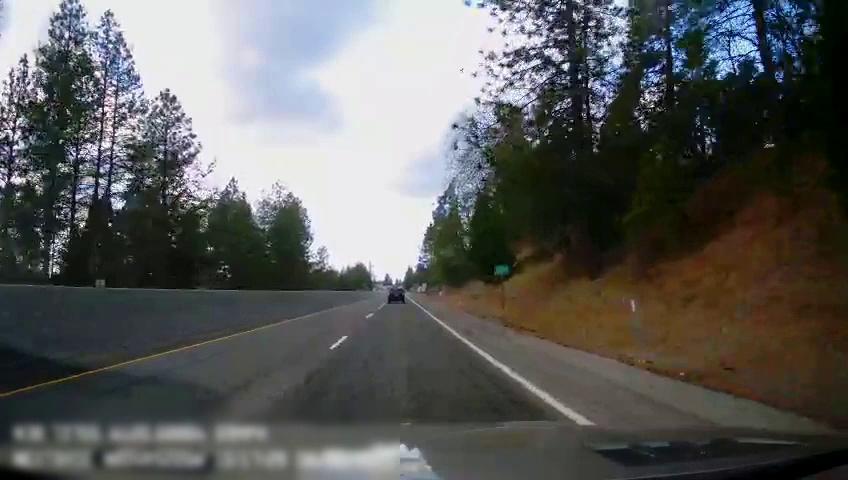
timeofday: Day
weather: Cloudy
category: Drivable Space
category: Vehicles | SUV
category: Lanes | Alternate Lane
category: Lanes | Current Lane
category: Lanes | Current Lane
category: Traffic | Signs